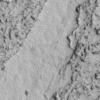
Label: not_dusty